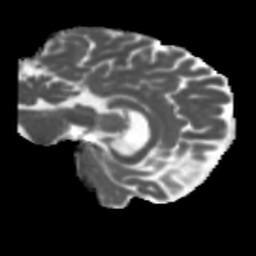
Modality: MD
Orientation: sagittal
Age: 58
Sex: female
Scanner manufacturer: siemens
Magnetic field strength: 3 T
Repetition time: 5.47 s
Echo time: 0.0854 s